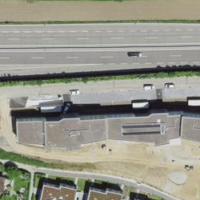
EUNIS habitat code: 57
Species observed at this site:
Macroglossum stellatarum